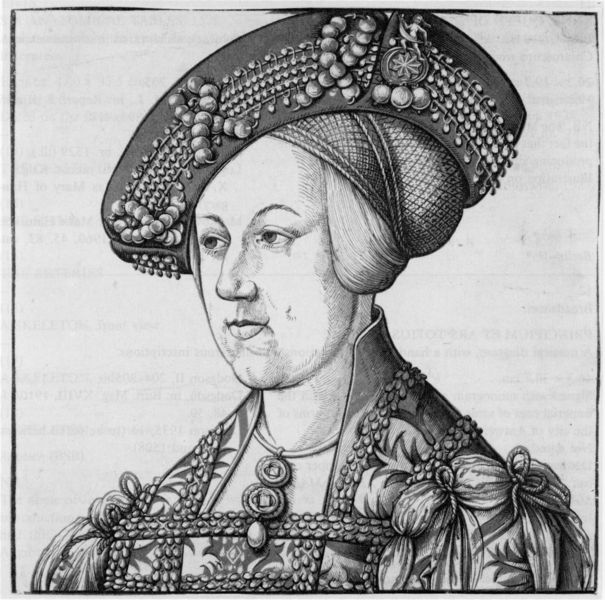
Titel: Bildnis von Königin Anne von Ungarn
Künstler: Jost de Negker
Institution: (Seriendruck)
Schlagwörter: blätter, dunkel, mann, weiß, brust, frau, frisur, grau, haar, hell, hut, kleid, mund, nase, profil, schmuck, schwarz, stirn, zeichnung, blick, dame, muster, blond, mütze, augen, gesicht, knoten, kragen, rahmen, ärmel, bildnis, hals, niederlande, portrait, porträt, figur, gewand, haare, reich, stickerei, adel, schleifen, augenbrauen, brosche, brustbild, gotik, lippe, lippen, perle, perlen, renaissance, schulter, engel, trauben, deutschland, kopfbedeckung, lächeln, dutt, holzschnitt, wangen, kette, grafik, graphik, sturm, büste, dekor, ornamente, verzierung, deutsch, dreiviertelansicht, edel, halskette, buch, links, druck, druckgraphik, schwarzweiss, radierung, stich, kugel, stehkragen, barett, halbprofil, anhänger, halbporträt, dreiviertelporträt, wohlhabend, mittelalter, adlige, königin, dürer, porträr, fäden, fürstin, bänder, borde, kupferstich, quadrat, netz, kostbar, ornat, warze, augsburg, renessaince, holbein, haarnetz, edelfrau, haarre, decore, 16. jh., kettenanhänger, spätes mittelalter